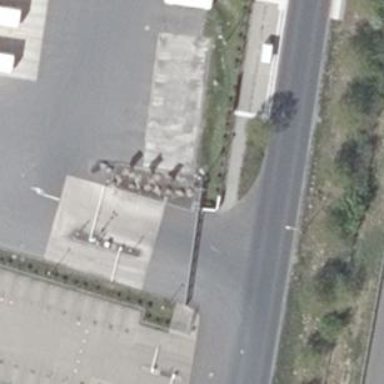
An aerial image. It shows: Flagpole structure.